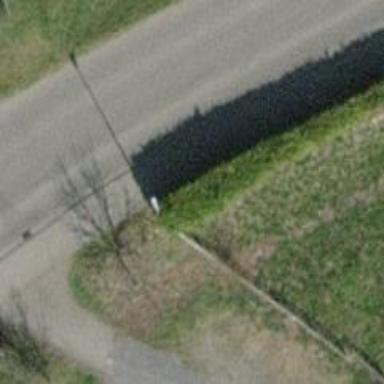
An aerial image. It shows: Hedge barrier.